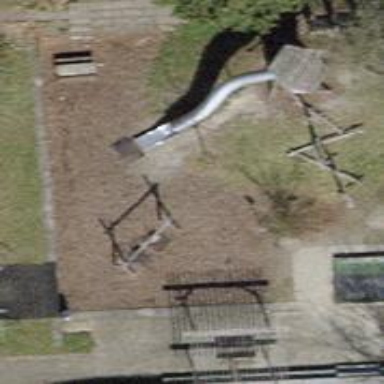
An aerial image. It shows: Playground area for leisure land.